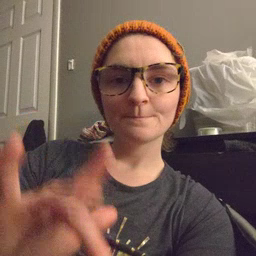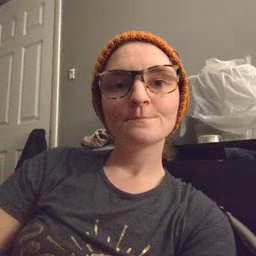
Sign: empty